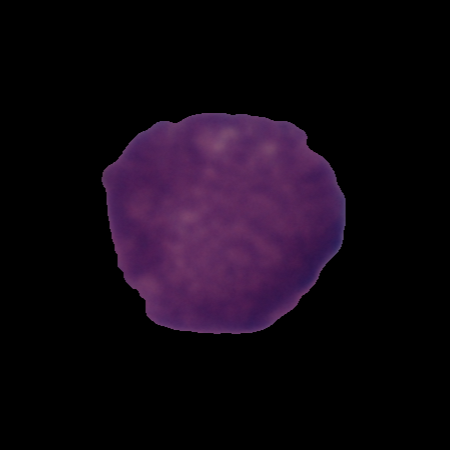
Label: cancer